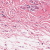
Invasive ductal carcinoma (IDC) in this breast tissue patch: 0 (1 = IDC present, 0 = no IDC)